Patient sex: M
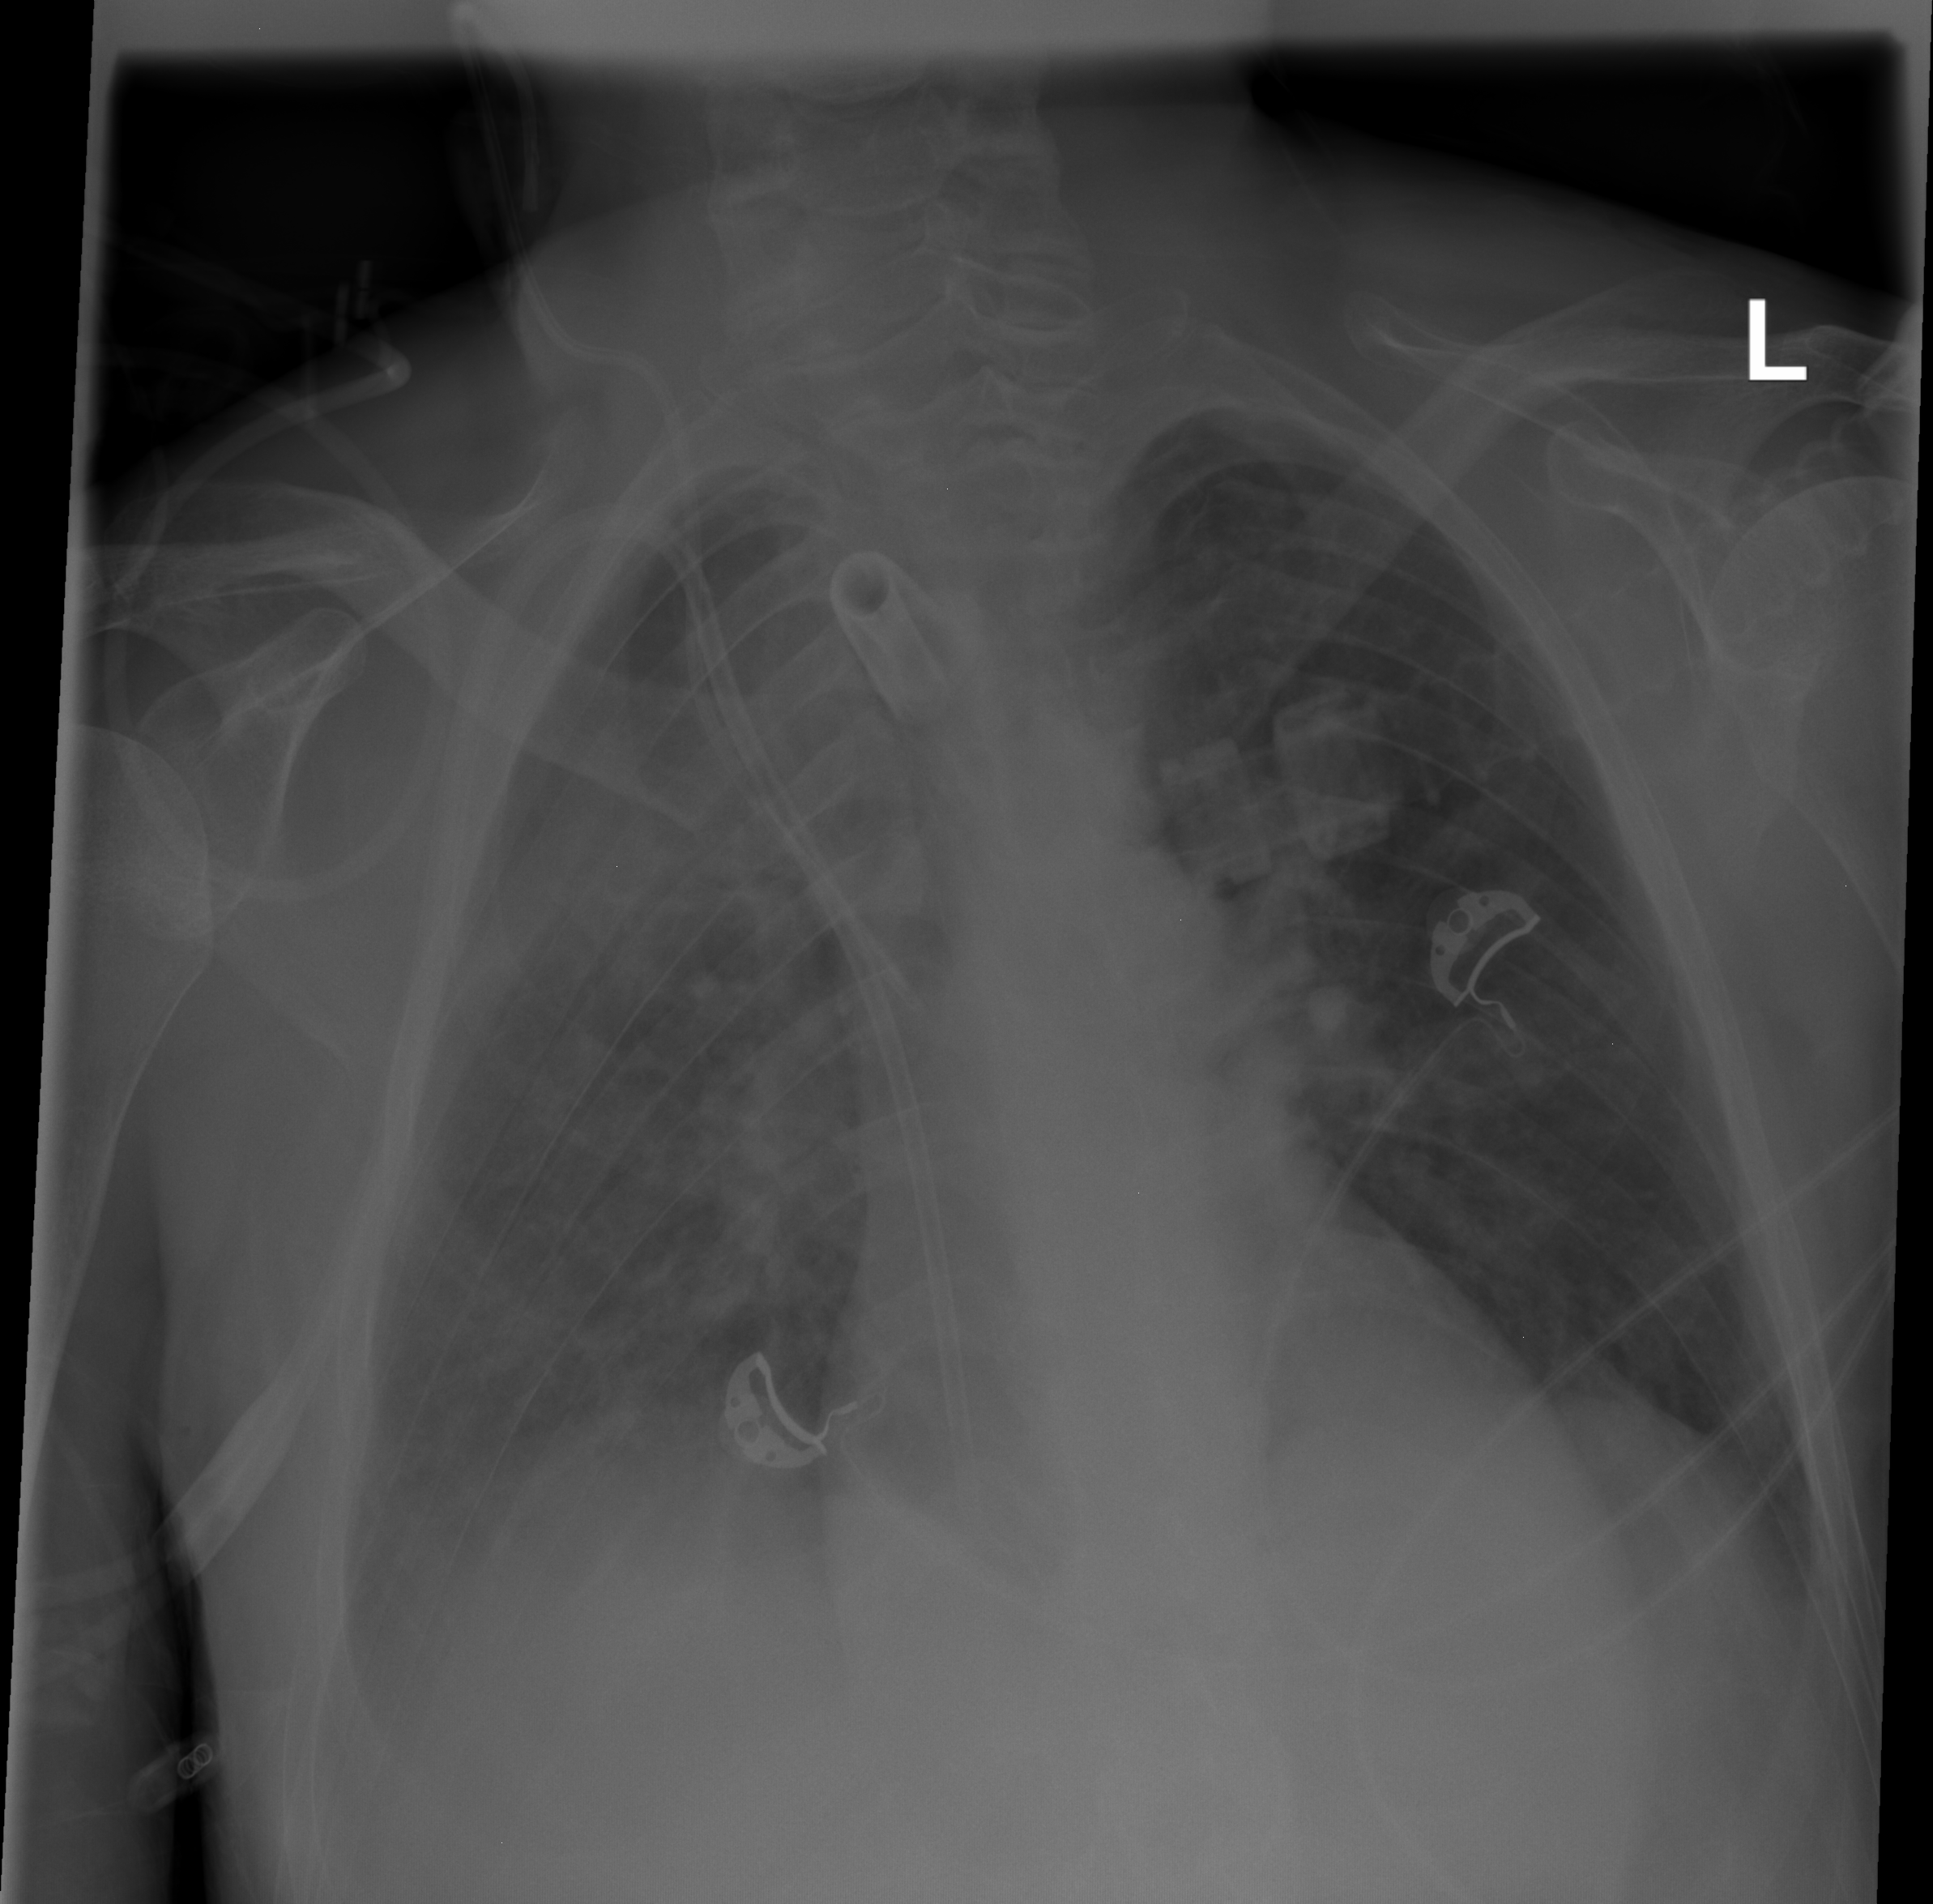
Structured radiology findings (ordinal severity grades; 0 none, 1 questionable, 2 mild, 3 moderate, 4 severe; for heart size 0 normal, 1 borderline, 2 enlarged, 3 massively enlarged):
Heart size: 2
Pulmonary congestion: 0
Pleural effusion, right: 2
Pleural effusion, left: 0
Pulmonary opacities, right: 3
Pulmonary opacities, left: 0
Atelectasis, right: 0
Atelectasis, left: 0